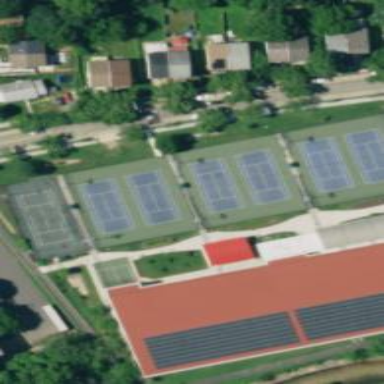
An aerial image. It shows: Tennis court on pitch.